Важным применением сверхпроводников является намотка магнитов с сильным магнитным полем, в которых используется провод, сделанный из сверхпроводника второго рода. Если такой сверхпроводник поместить во внешнее магнитное поле с величиной магнитной индукции $B_a$, силовые линии этого поля будут проникать в сверхпроводник в виде квантов (иначе называемых вихревыми линиями) магнитного потока, образующих правильную треугольную форму. Такая сетка вихрей магнитного потока в сверхпроводнике показана на рисунке (a). Квант магнитного потока показан на рисунке (b). Область с радиусом $\xi$ вокруг его центра находится в нормальном состоянии (т.е. её сопротивление не равно нулю), а окружение вихря находится в сверхпроводящем состоянии (т.е. его сопротивление равно нулю). Переносимый при этом магнитный поток равен $\Phi_0 = \frac{h}{2e} = 2.07\times10^{-15}~\text{Вт}$ (наименьшая единица магнитного потока).
Найдите расстояние a между вихревыми линиями магнитного потока, если $B_a=5\times10^{-2}~\text{Тл}$.
С ростом $B_a$ плотность вихревых линий магнитного потока увеличивается. Когда $B_a$ достигает определенного критического значения $B_{c2}$, сверхпроводник полностью утрачивает свои свойства. Предположим, что радиус вихря магнитного потока равен $\xi=5\times10^{-9}~\text{м}$. Найдите соответствующее критическое значение магнитного поля $B_{c2}$.
Когда ток $I$ проходит через идеальный сверхпроводник второго рода, вихри магнитного потока будут перемещаться под действием силы тока, создавая сопротивление (также называемое сопротивлением магнитному потоку) и приводя к джоулевым потерям, что препятствует работе сверхпроводящих магнитов. Связь между скоростью $v$ устойчивого движения вихря магнитного потока, движущей силой $f_A$ и $B_a$ на единицу объема вихря магнитного потока равна $f_A = \eta \frac{B_a}{\Phi_0}v$, где $\eta$ — коэффициент пропорциональности. Приложенное магнитное поле, направление тока и размер сверхпроводящего материала показан на рисунке (c). Укажите направление движения вихрей магнитного потока и найдите удельное сопротивление, создаваемое движением вихрей магнитного потока, используя $B_a$, $\Phi_0$, $\eta$ и размеры сверхпроводника $b$, $c$, $d$.
Чтобы сделать сверхпроводящие материалы действительно практичными, необходимо устранить сопротивление магнитному потоку. Предложите свой вариант решения этой задачи.
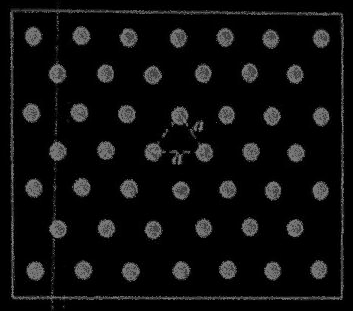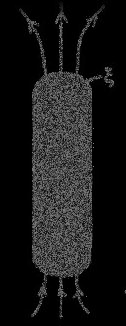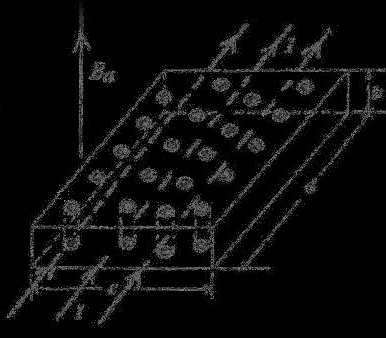
Найдите расстояние a между вихревыми линиями магнитного потока, если $B_a=5\times10^{-2}~\text{Тл}$.
Ответ: $a=0.219~\text{мкм}$.

С ростом $B_a$ плотность вихревых линий магнитного потока увеличивается. Когда $B_a$ достигает определенного критического значения $B_{c2}$, сверхпроводник полностью утрачивает свои свойства. Предположим, что радиус вихря магнитного потока равен $\xi=5\times10^{-9}~\text{м}$. Найдите соответствующее критическое значение магнитного поля $B_{c2}$.
Ответ: $B_{c2}=23.85~\text{Тл}$.

Когда ток $I$ проходит через идеальный сверхпроводник второго рода, вихри магнитного потока будут перемещаться под действием силы тока, создавая сопротивление (также называемое сопротивлением магнитному потоку) и приводя к джоулевым потерям, что препятствует работе сверхпроводящих магнитов. Связь между скоростью $v$ устойчивого движения вихря магнитного потока, движущей силой $f_A$ и $B_a$ на единицу объема вихря магнитного потока равна $f_A = \eta \frac{B_a}{\Phi_0}v$, где $\eta$ — коэффициент пропорциональности. Приложенное магнитное поле, направление тока и размер сверхпроводящего материала показан на рисунке (c). Укажите направление движения вихрей магнитного потока и найдите удельное сопротивление, создаваемое движением вихрей магнитного потока, используя $B_a$, $\Phi_0$, $\eta$ и размеры сверхпроводника $b$, $c$, $d$.
Ответ: $\rho=\frac{\Phi_0 B_a}{\eta}$.

Чтобы сделать сверхпроводящие материалы действительно практичными,  необходимо устранить сопротивление магнитному потоку. Предложите свой вариант решения этой задачи.
Ответ: Возможное решение — использование неидеальных сверхпроводников второго рода, полученных путём внесения в сверхпроводник дефектов, таких как вакансии, дислокации, межузельные атомы и т. д. Когда вихревые линии магнитного потока попадают в эти дефекты, возникает эффект пиннинга магнитного потока, затрудняющий движение вихревых линий.
Темы:
T, Электромагнетизм, 2014, Магнитное поле, Китайские, Сверхпроводник, Вихрь